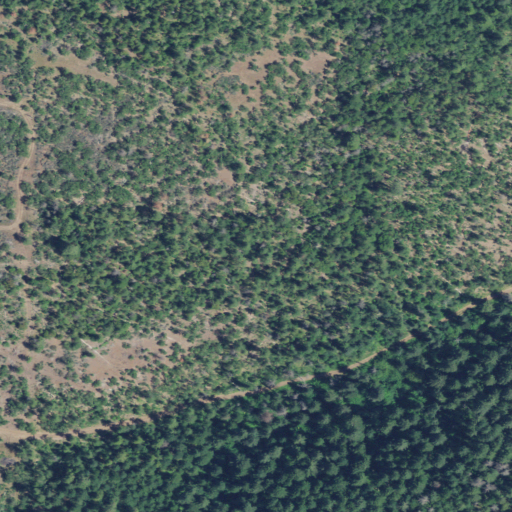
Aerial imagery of valley in Oregon named Burnt Canyon containing evergreen forest, shrub, and deciduous forest